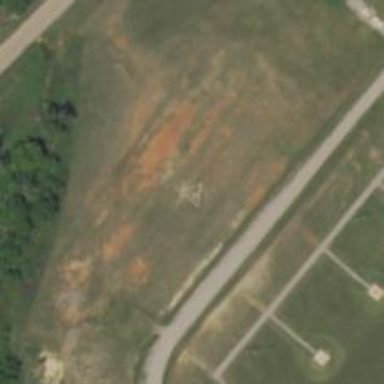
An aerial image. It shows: Image showing helipad at airport.